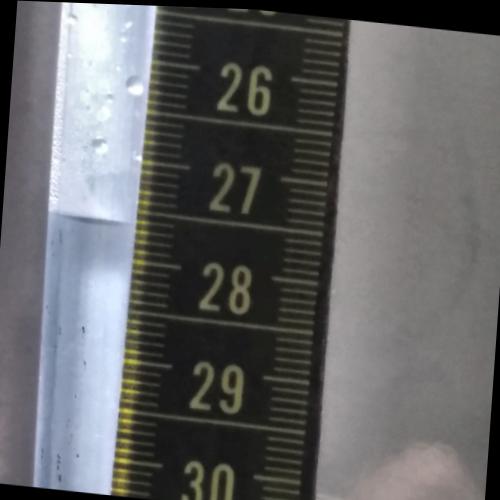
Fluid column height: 27.6 cm